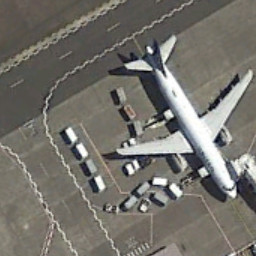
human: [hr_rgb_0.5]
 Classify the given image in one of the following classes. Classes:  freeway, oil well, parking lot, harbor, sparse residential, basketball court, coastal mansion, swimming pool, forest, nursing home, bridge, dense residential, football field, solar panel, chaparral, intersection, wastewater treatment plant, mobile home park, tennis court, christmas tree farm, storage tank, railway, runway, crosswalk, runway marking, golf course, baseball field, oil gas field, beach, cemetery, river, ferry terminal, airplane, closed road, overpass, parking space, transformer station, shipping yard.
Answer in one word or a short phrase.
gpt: airplane